Question: 'TSpTbxTabSet/TSpTbxTabControl' demo has such a feature. buttons don't disappear when tabset shrinks and stay at right side of tabset.

How to make such buttons near/inside the tabset?
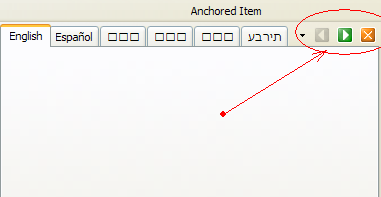
Answer: The area that the tabs are added to is essentially a SpTBX toolbar, so you can add additional items. If you examine the source for the SpTBX overview demo, it shows all you need to do is add a TSpTBXRightAlignSpacerItem and then the additional buttons (Tab left, Tab right, Tab close) as shown in the screen shot below

For more information on the control I would suggest reading <URL> on the Silverpoint docs